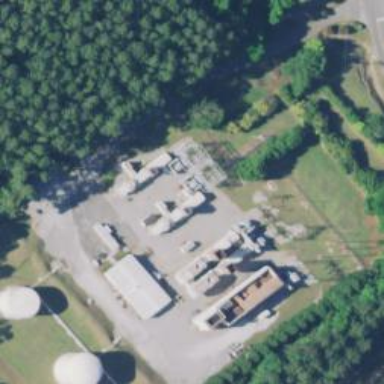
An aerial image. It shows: Generator is pictured.